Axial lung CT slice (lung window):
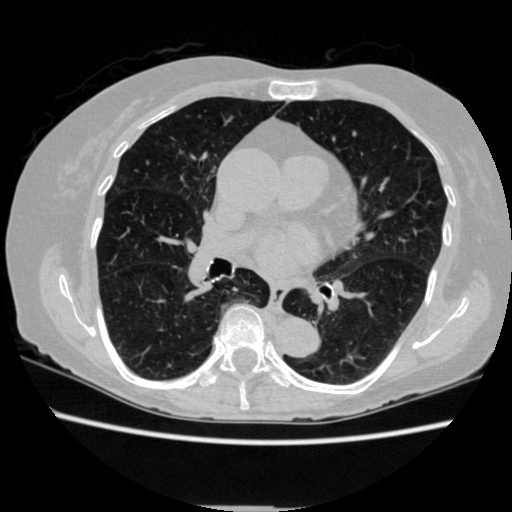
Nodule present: no